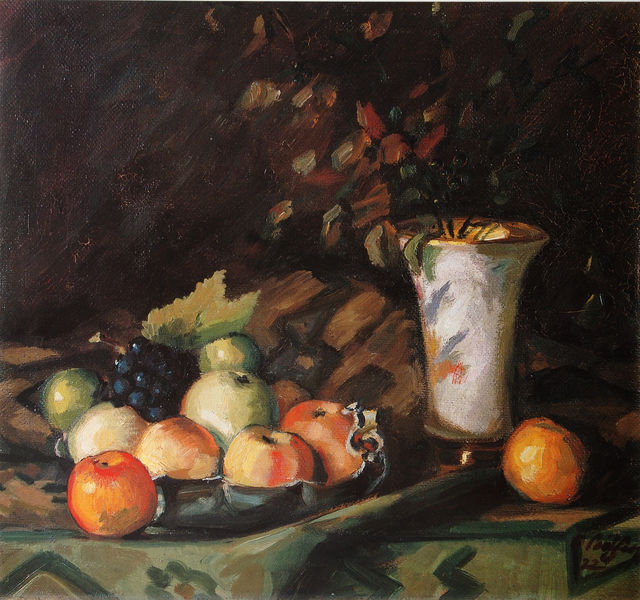
Titel: Stilleben
Künstler: Otto Peiffer
Standort: Süddeutschland
Institution: Privatbesitz
Schlagwörter: blau, blätter, laub, schatten, weiß, grün, blume, blumen, braun, licht, orange, schwarz, tisch, obst, rot, tuch, muster, falten, schale, teller, tischdecke, tischtuch, öl, strauch, gold, blatt, früchte, stilleben, stillleben, trauben, vase, apfel, äpfel, pfirsich, weintraube, bluem, stauch